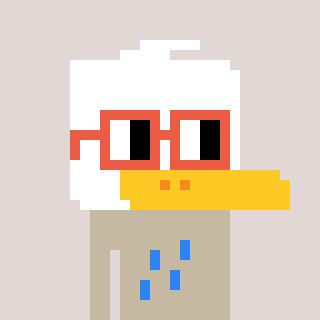
a pixel art character with square orange glasses, a duck-shaped head and a bege-colored body on a warm background